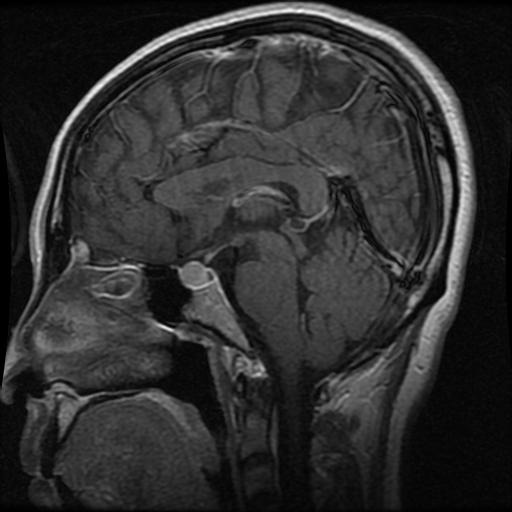
Label: pituitary